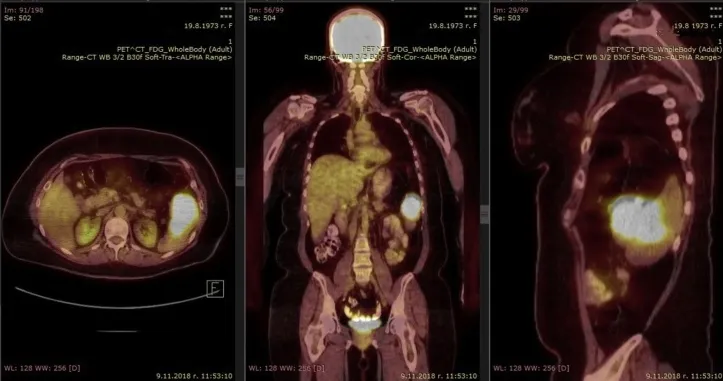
PET/CT of patient with spleen metastasis from ovarian cancer - case 1.
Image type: radiology (pet)